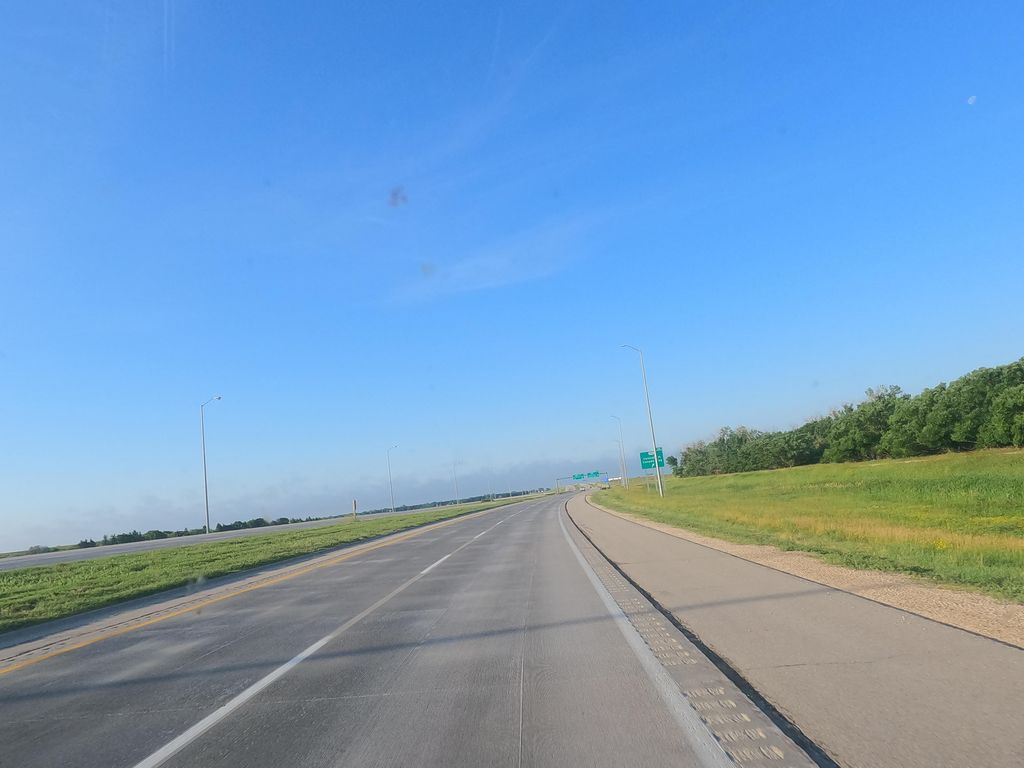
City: winnipeg